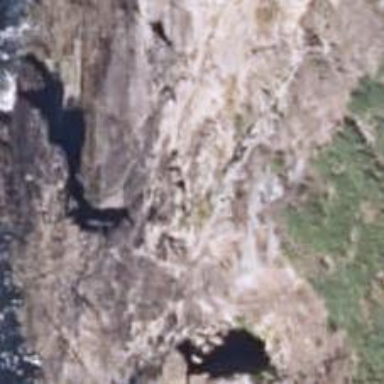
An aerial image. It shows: Cliff in nature.